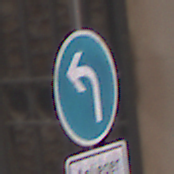
Verkehrszeichen: VorgeschriebeneFahrtrichtungLinks
Zusatzzeichen unten: PersonengruppenFrei1
Umgebung: Outdoor, Urban
Tageszeit: Midday
Wetter: PartlyCloudy
Licht: Natural
Jahreszeit: NotSpecified
Kontrast: MediumContrast